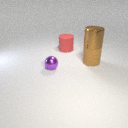
large red rubber cylinder behind large brown rubber cylinder